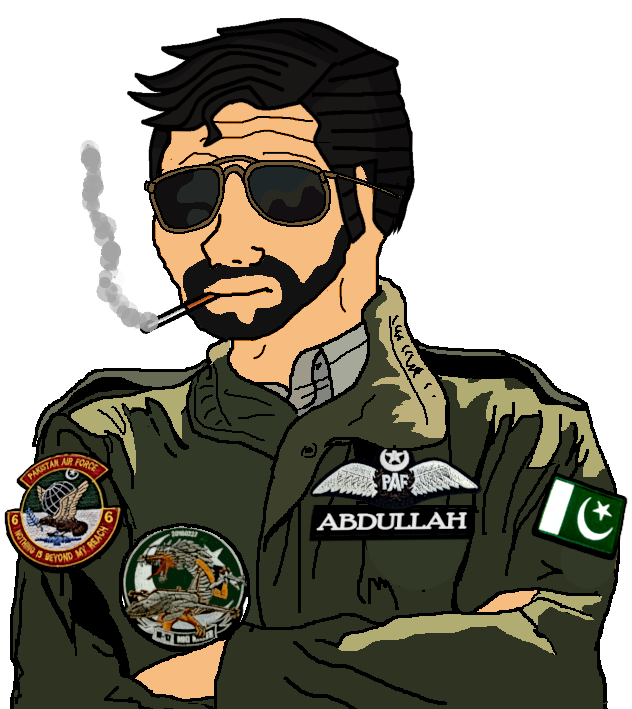
Label: 5_Doomer